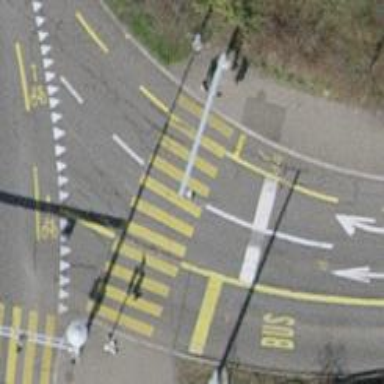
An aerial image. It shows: Road with traffic signals and zebra crossing marked with zebra stripes.